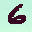
Label: 6